Question: this is a follow-up post of <URL>
How would you declare following C++ declaration in .NET?
'''
int ph_dct_imagehash(const char* file,ulong64 &hash);
'''
So far i have
'''
[DllImport(@"pHash.dll")]
public static extern int ph_dct_imagehash(string file, ref ulong hash);
'''
But I am now getting following error for
'''
ulong hash1 = 0, hash2 = 0;
string firstImage = @"C:\Users\dance2die\Pictures\2011-01-23\177.JPG";
string secondImage = @"C:\Users\dance2die\Pictures\2011-01-23\176.JPG";
ph_dct_imagehash(firstImage, ref hash1);
ph_dct_imagehash(secondImage, ref hash2);
'''

It basically says that my declartion of ph_dtc_imagehash is wrong.
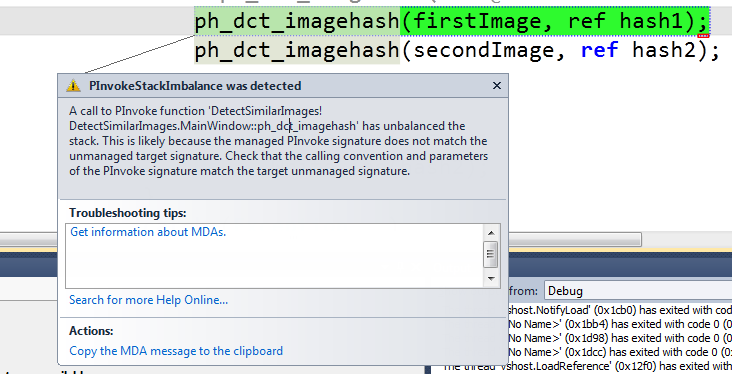
Answer: Stack imbalance indicates that the C++ code uses 'cdecl' and your C# uses 'stdcall' calling convention. Change your 'DLLImport' to this:
'''
[DLLImport(@"pHash.dll", CallingConvention=CallingConvention.Cdecl)]
'''
The function signature in C# (return value and parameters) is otherwise correct.